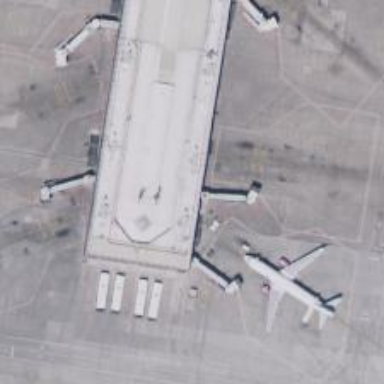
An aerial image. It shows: Footway bridge in the airside area.